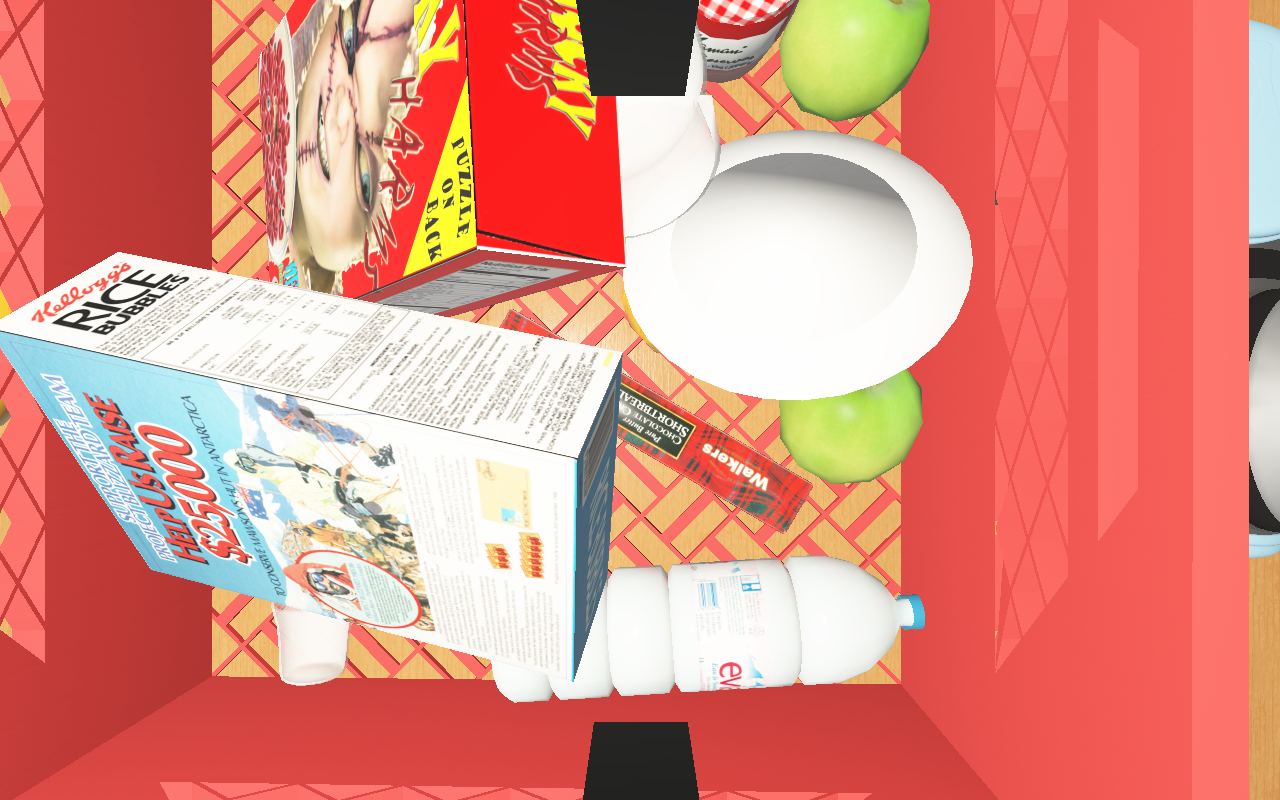
Objects in the scene:
carafe
apple
orange
cereal box
cereal box
biscuit box